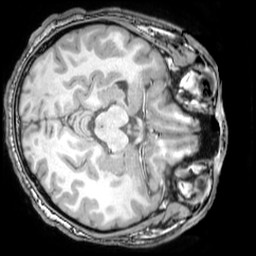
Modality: T1w
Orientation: axial
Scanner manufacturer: philips
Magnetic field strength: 3 T
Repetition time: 0.00806 s
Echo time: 0.003691 s